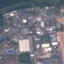
Land use / land cover class: Industrial